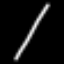
Label: line